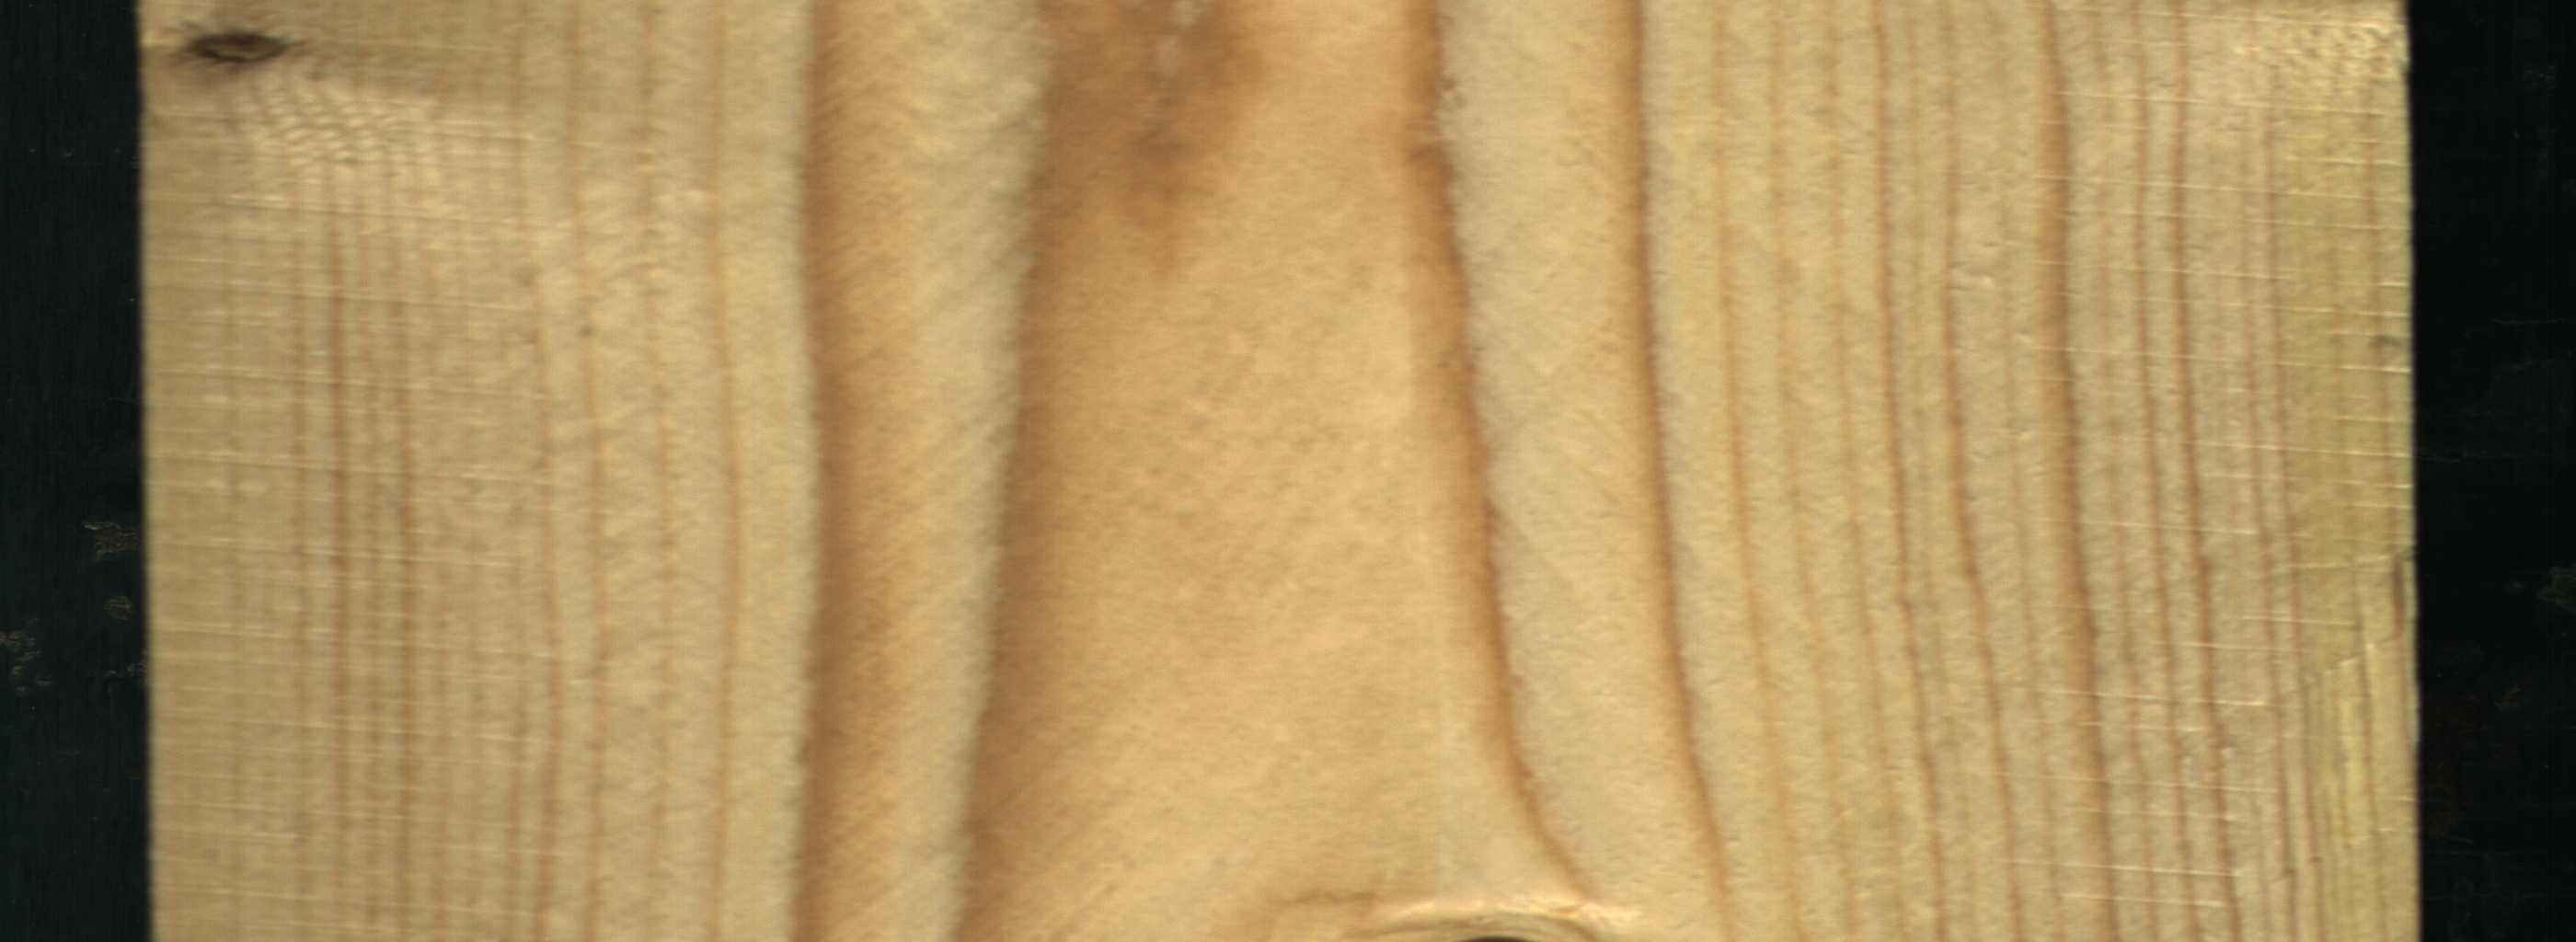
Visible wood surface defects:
Dead_Knot